Question: I already posted an xml-utf16 question
<URL>
but now I would like to unterstand why this kind of problems arises. Maybe, if I have a deeper understanding I can better cope with this kind of problems.
Concretely, I got an xml-file which was encoded with utf16. I openend the file from my windows xp PC with emacs (notepad, firefox) and figure (A) was displayed (firefox says: not well-formed). Obviously, the file was exported with encoding utf16. (B) displays the hexadecimal version. (C) displays the xml files after conversion with emacs (revert-buffer-with-coding-system) to utf-8. I also converted the xml-utf16 file with Perl to utf8. The result is displayed in (D).

My questions:
1. Obviously, the xml-files was exported with encoding utf-16le. In my understanding, utf-16 is a simpler, older encoding than utf-8. Why utf-8 does not understand this encoding? And why editors displays chinese characters?
2. If I would like to read the content of the xml file it was suggested to convert it with emacs. What I get is not very readible (C) due to the "@". I thought that encoding-issues is a common task and such editors like emacs could cope with that. Am I wrong or is this problem (inserting "@") due to a bad specification of the xml-file? And why there is a point in the hexadecimal version between characters?
3. I donwloaded a Perl-code from internet which converts utf16 to utf8. If I convert the original xml file to utf-8 I got figure (D). The good thing is that firefox displays the tree structure of the new xml-file. This is not the case using emacs (D). The whole content is written in one line (with exception of the first line). Indeed, the original file contains no CR or LF. If I want to see the utf16/utf8 xml-file considering the tree-structure it seems that it is my job to write a Perl- or Python-code which considers also the tree-structure by inserting CR/LF or using an appriopriate Perl/Python-package, isn't it?
4. Why does the exporter which exports the data and produce the xml-file under study does not consider the LF/CR to get readible xml-file when open by an editor? Is this to avoid large file sizes?
5. There is a debate about utf16 (https://softwareengineering.stackexchange.com/questions/102205/should-utf-16-be-considered-harmful). There is obviously concern using utf16 and this question was asked about 4 years ago. Why still programmers use utf16? Do I missing something? (I want to suggest to my data-deliverers to use utf8).
Thanks for patience.
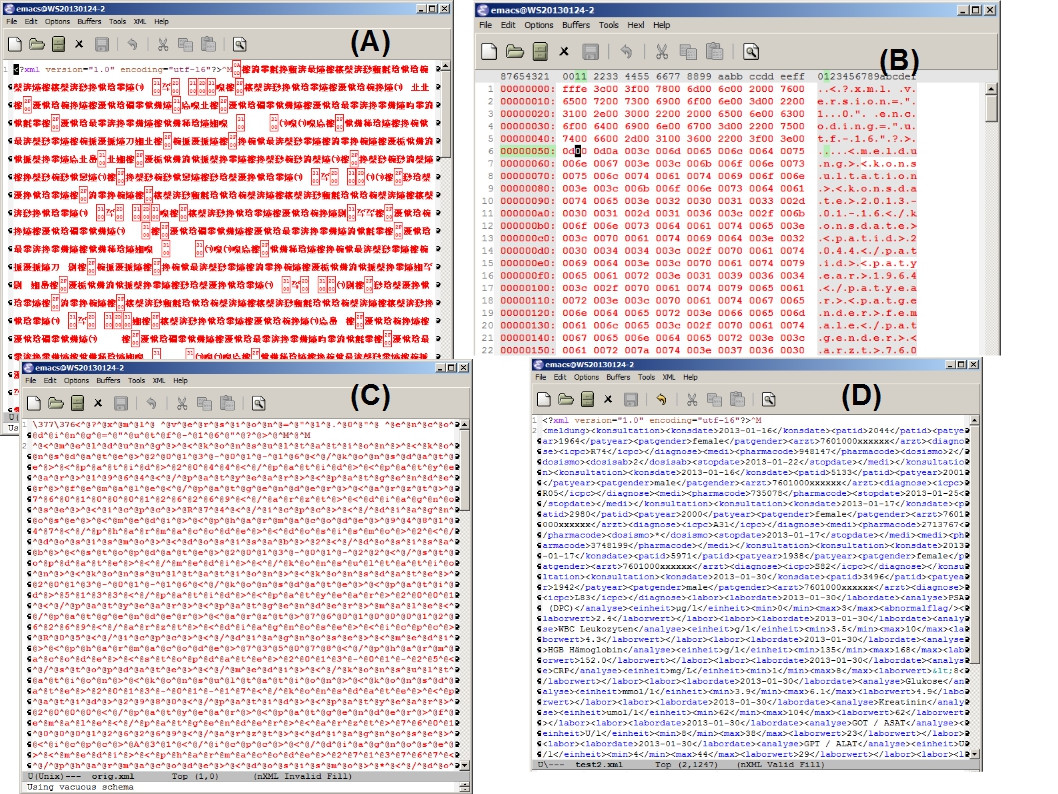
Answer: There are various things you do not seem to know:
- - - - - - - -
# Basics
This will be just a link to <URL>.
TL;DR: Encodings are bijective partial functions that map byte sequences to character sequences and back again. Unicode is a large list of characters which each have a number (the codepoint). Various encodings are used to map these codepoints to bytes:
- - '0xFEFF''0xFFFE'-
# Visual representation of binary data
Some characters ("control characters") have no printable interpretation. In your hexdump, unprintable bytes are represented with a '.'. Emacs and Vim follow the traditional route of prefixing control codes with '^', which means that it together with the next character represents a control code. '^@' means the NUL character, while '^H' represents the backspace, and '^D' represents the end of a transmission. You get the ASCII value of the control character by subtracting '0x40' from the ASCII character in the visual representation. 'y' is the octal representation for '0xFF'.
# XML and encodings
The default encoding for XML is UTF-8, because it is backwards-compatible with ASCII. Using any other encoding is unnecessary pain, as is evidenced by this question. Anyway, UTF-16 be used, if properly declared (which your input tries), but then gets messed up.
# The problem with your input.
Your file has the following parts:
- '0xFFFE'- - '0d00 0d0a''0d00''CR''0a00''0d0a'-
What happened:
1. Someone printed out the XML preamble, which was encoded in UTF-16le. The
at the end was automatically translated to
. So 0d00 0a00 became 0d00 0d0a 00. This can happen in Perl when you don't decode your input, but encode your output. On Windows, Perl does automatic newline translation, this can be switched off via binmode $fh.
2. The rest of the document as printed out in a single line, so no further translations happened. Because the addition of a single byte shifted everything, the interpretation drastically changed.
If your script could fix this error, then it made the same mistake in reverse (translating '
' to '
', and decoding it).
Such errors can be avoided by decoding all input directly, and encoding it again before you print. Internally, always operate on codepoints, not bytes. In Perl encodings can be added to a filehandle with 'binmode', which performs the de- and encoding transparently.